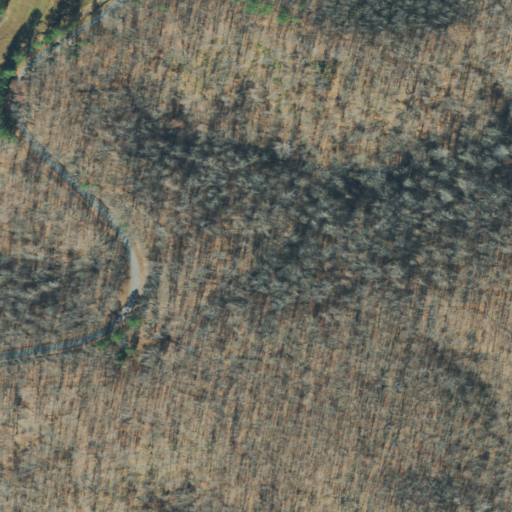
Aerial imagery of ridge(s) in Tennessee named Chestnut Ridge containing deciduous forest, open development, and pasture